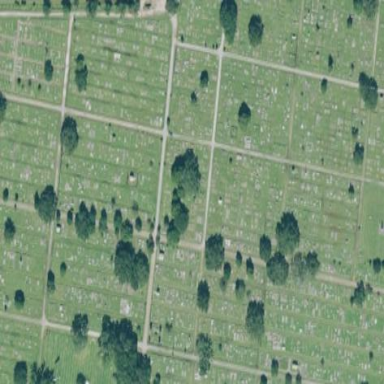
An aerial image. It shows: Cemetery.